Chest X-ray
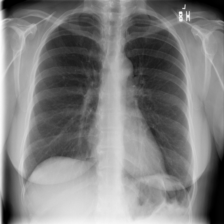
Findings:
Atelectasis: negative
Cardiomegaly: negative
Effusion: negative
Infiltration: negative
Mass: negative
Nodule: negative
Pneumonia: negative
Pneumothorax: negative
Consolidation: negative
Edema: negative
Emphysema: negative
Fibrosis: negative
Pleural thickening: negative
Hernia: negative